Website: apple
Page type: billing-address
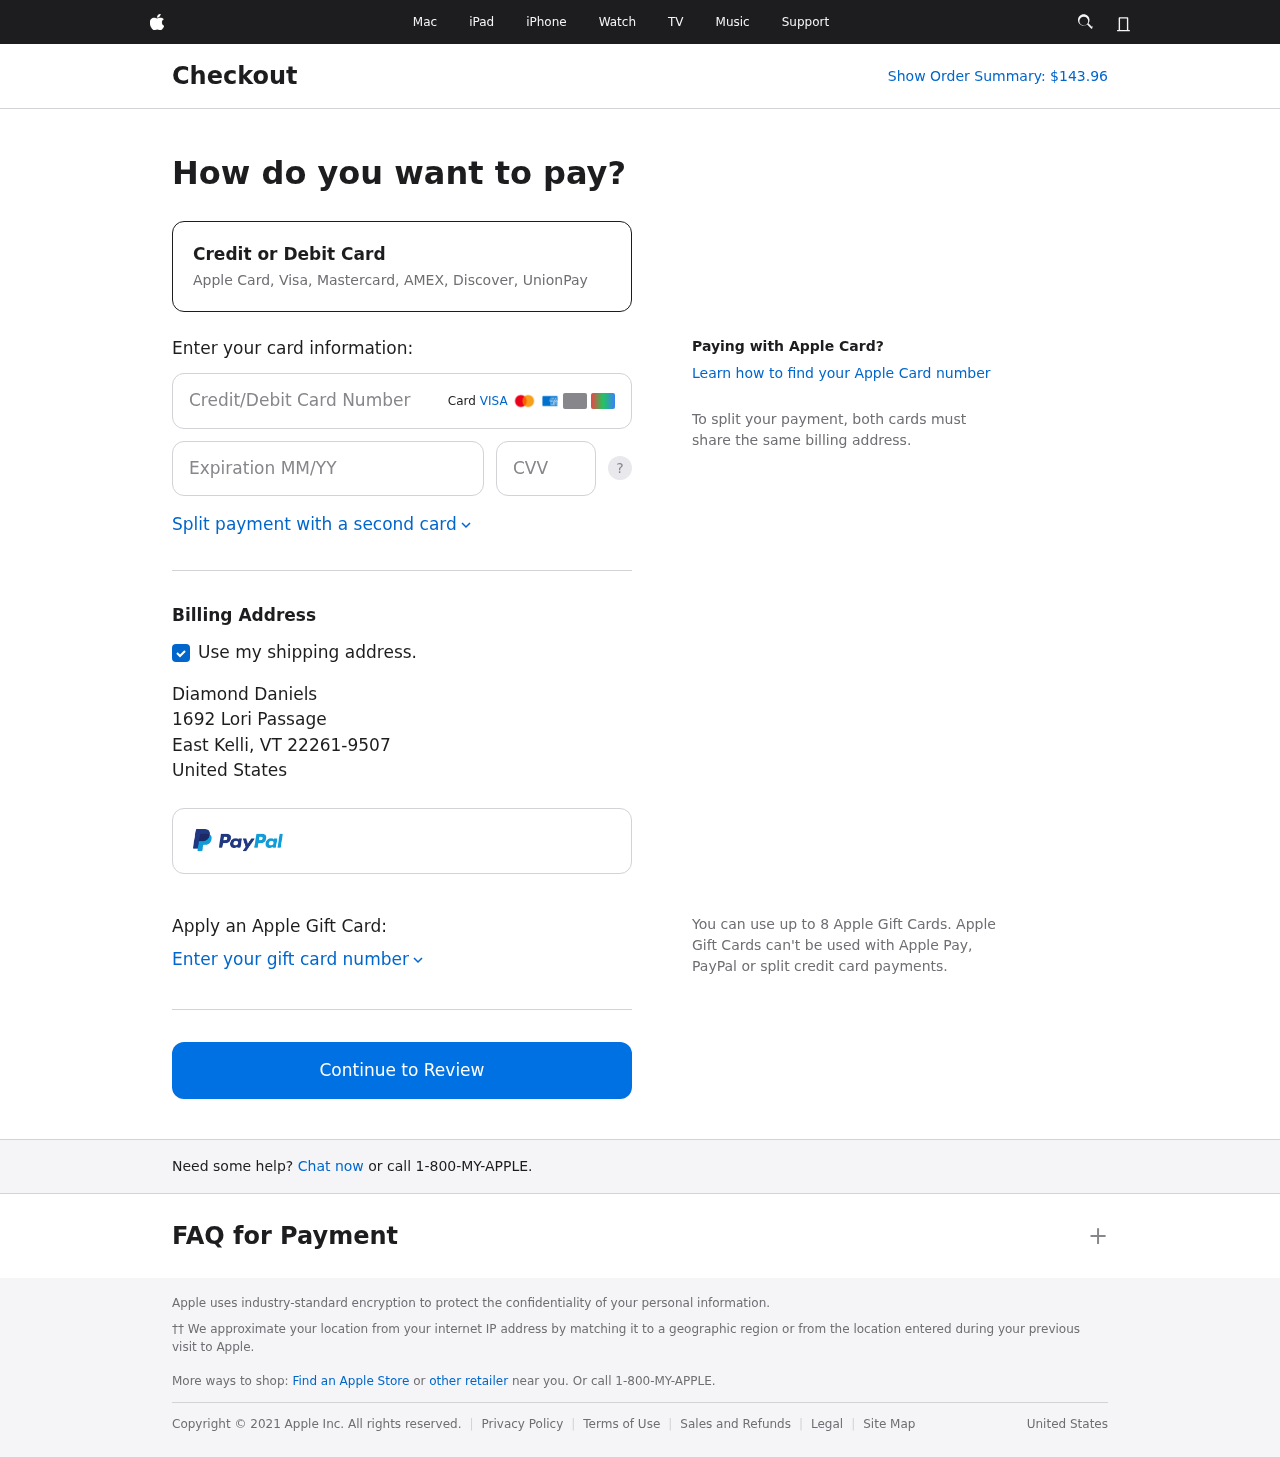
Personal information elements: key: PII_CARD_CVV
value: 2224
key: PII_CARD_EXPIRY
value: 06/26
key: PII_CARD_NUMBER
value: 3435 7141 3274 727
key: PII_CITY
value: East Kelli
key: PII_COUNTRY
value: United States
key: PII_FULLNAME
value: Diamond Daniels
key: PII_POSTCODE_FULL
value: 22261-9507
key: PII_STATE_ABBR
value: VT
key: PII_STREET
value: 1692 Lori Passage
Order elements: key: ORDER_TOTAL
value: Show Order Summary: $143.96